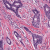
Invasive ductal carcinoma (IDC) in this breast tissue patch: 1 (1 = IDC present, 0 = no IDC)